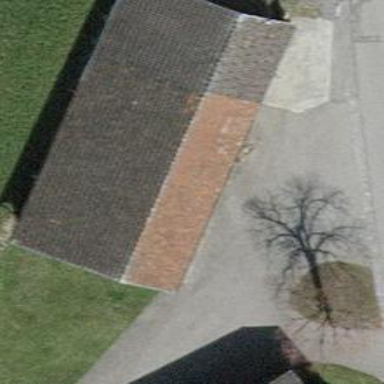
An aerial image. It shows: Farm auxiliary building with gabled roof.